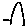
Label: house